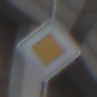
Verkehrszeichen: Vorfahrtsstrasse
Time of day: MorningAfternoon
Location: Roofed (Urban)
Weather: PartlyCloudy
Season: NotSpecified
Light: Natural